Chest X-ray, AP view. Patient: 24 years old, sex F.
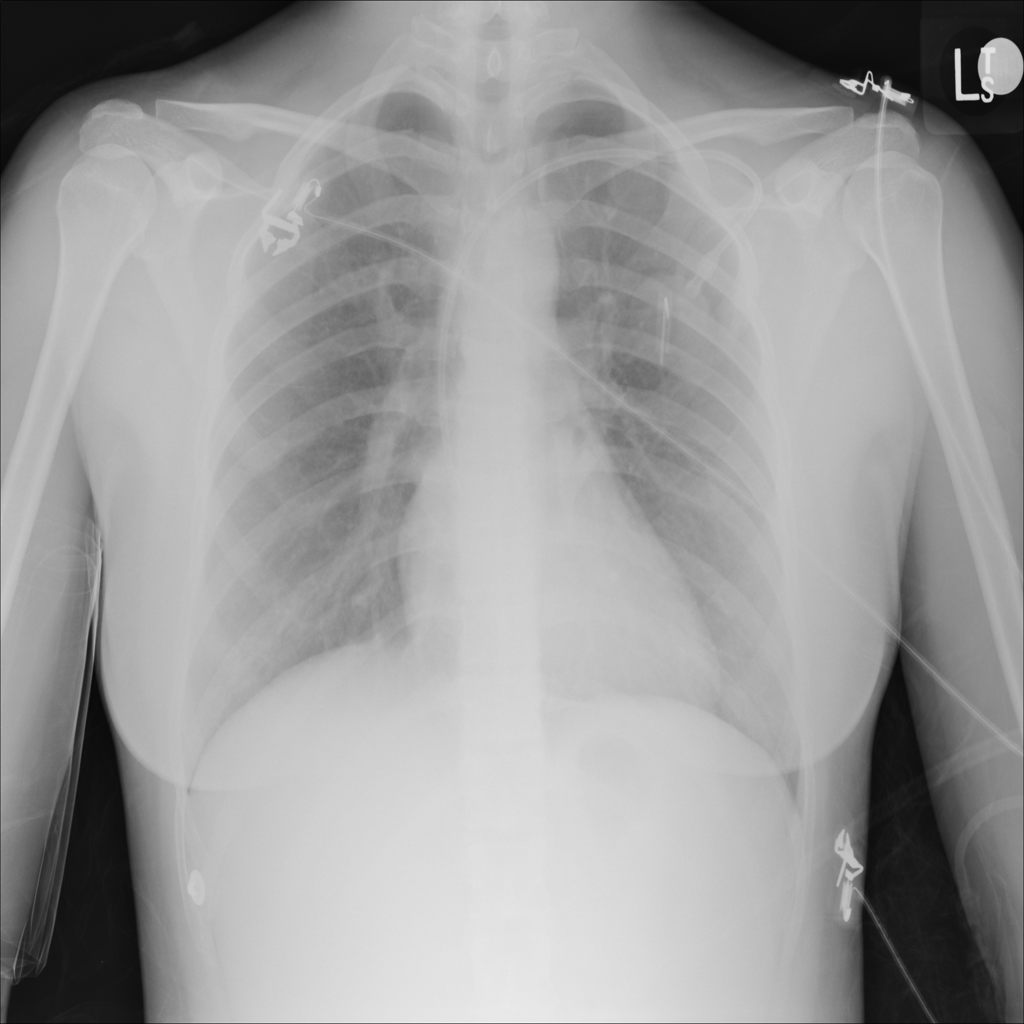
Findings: No Finding